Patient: sex F, age 54
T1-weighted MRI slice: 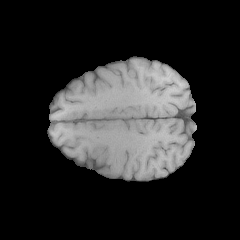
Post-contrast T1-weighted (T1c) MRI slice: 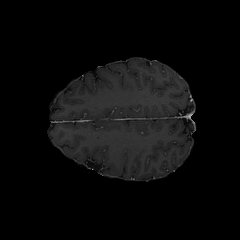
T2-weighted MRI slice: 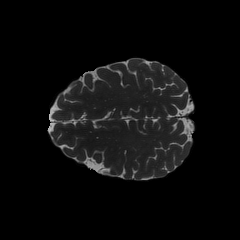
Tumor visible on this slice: no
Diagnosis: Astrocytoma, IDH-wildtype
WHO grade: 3